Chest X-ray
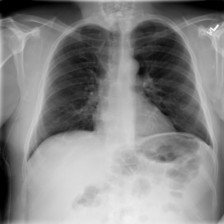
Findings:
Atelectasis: negative
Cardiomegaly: negative
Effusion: negative
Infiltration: negative
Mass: negative
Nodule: negative
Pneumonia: negative
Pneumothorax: negative
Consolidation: negative
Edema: negative
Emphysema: negative
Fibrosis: negative
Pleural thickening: negative
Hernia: negative